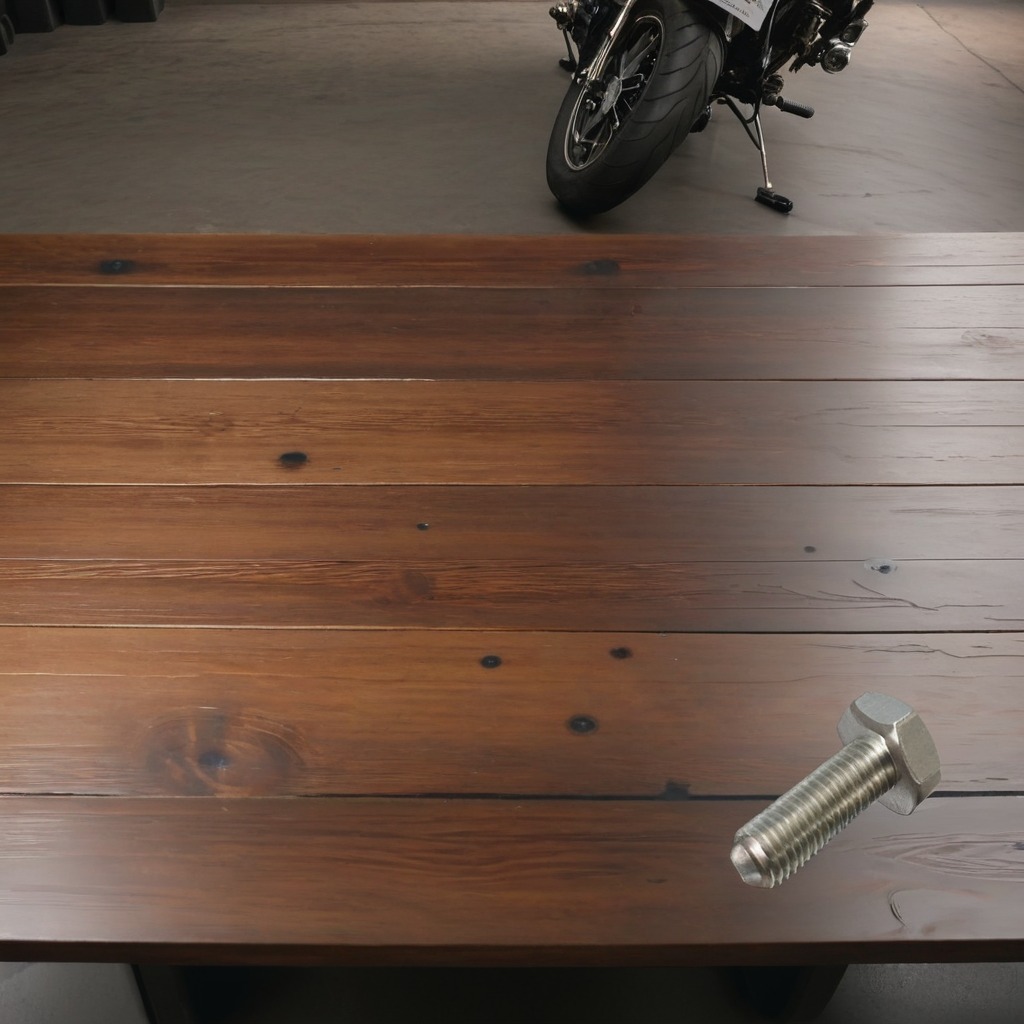
A metal screw lies on the oil-spilled wooden table in a vintage motorcycle garage.